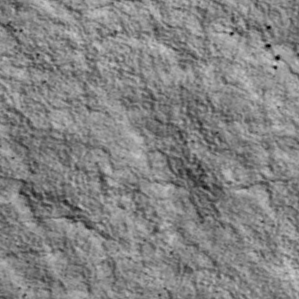
Label: non_frost